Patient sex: F
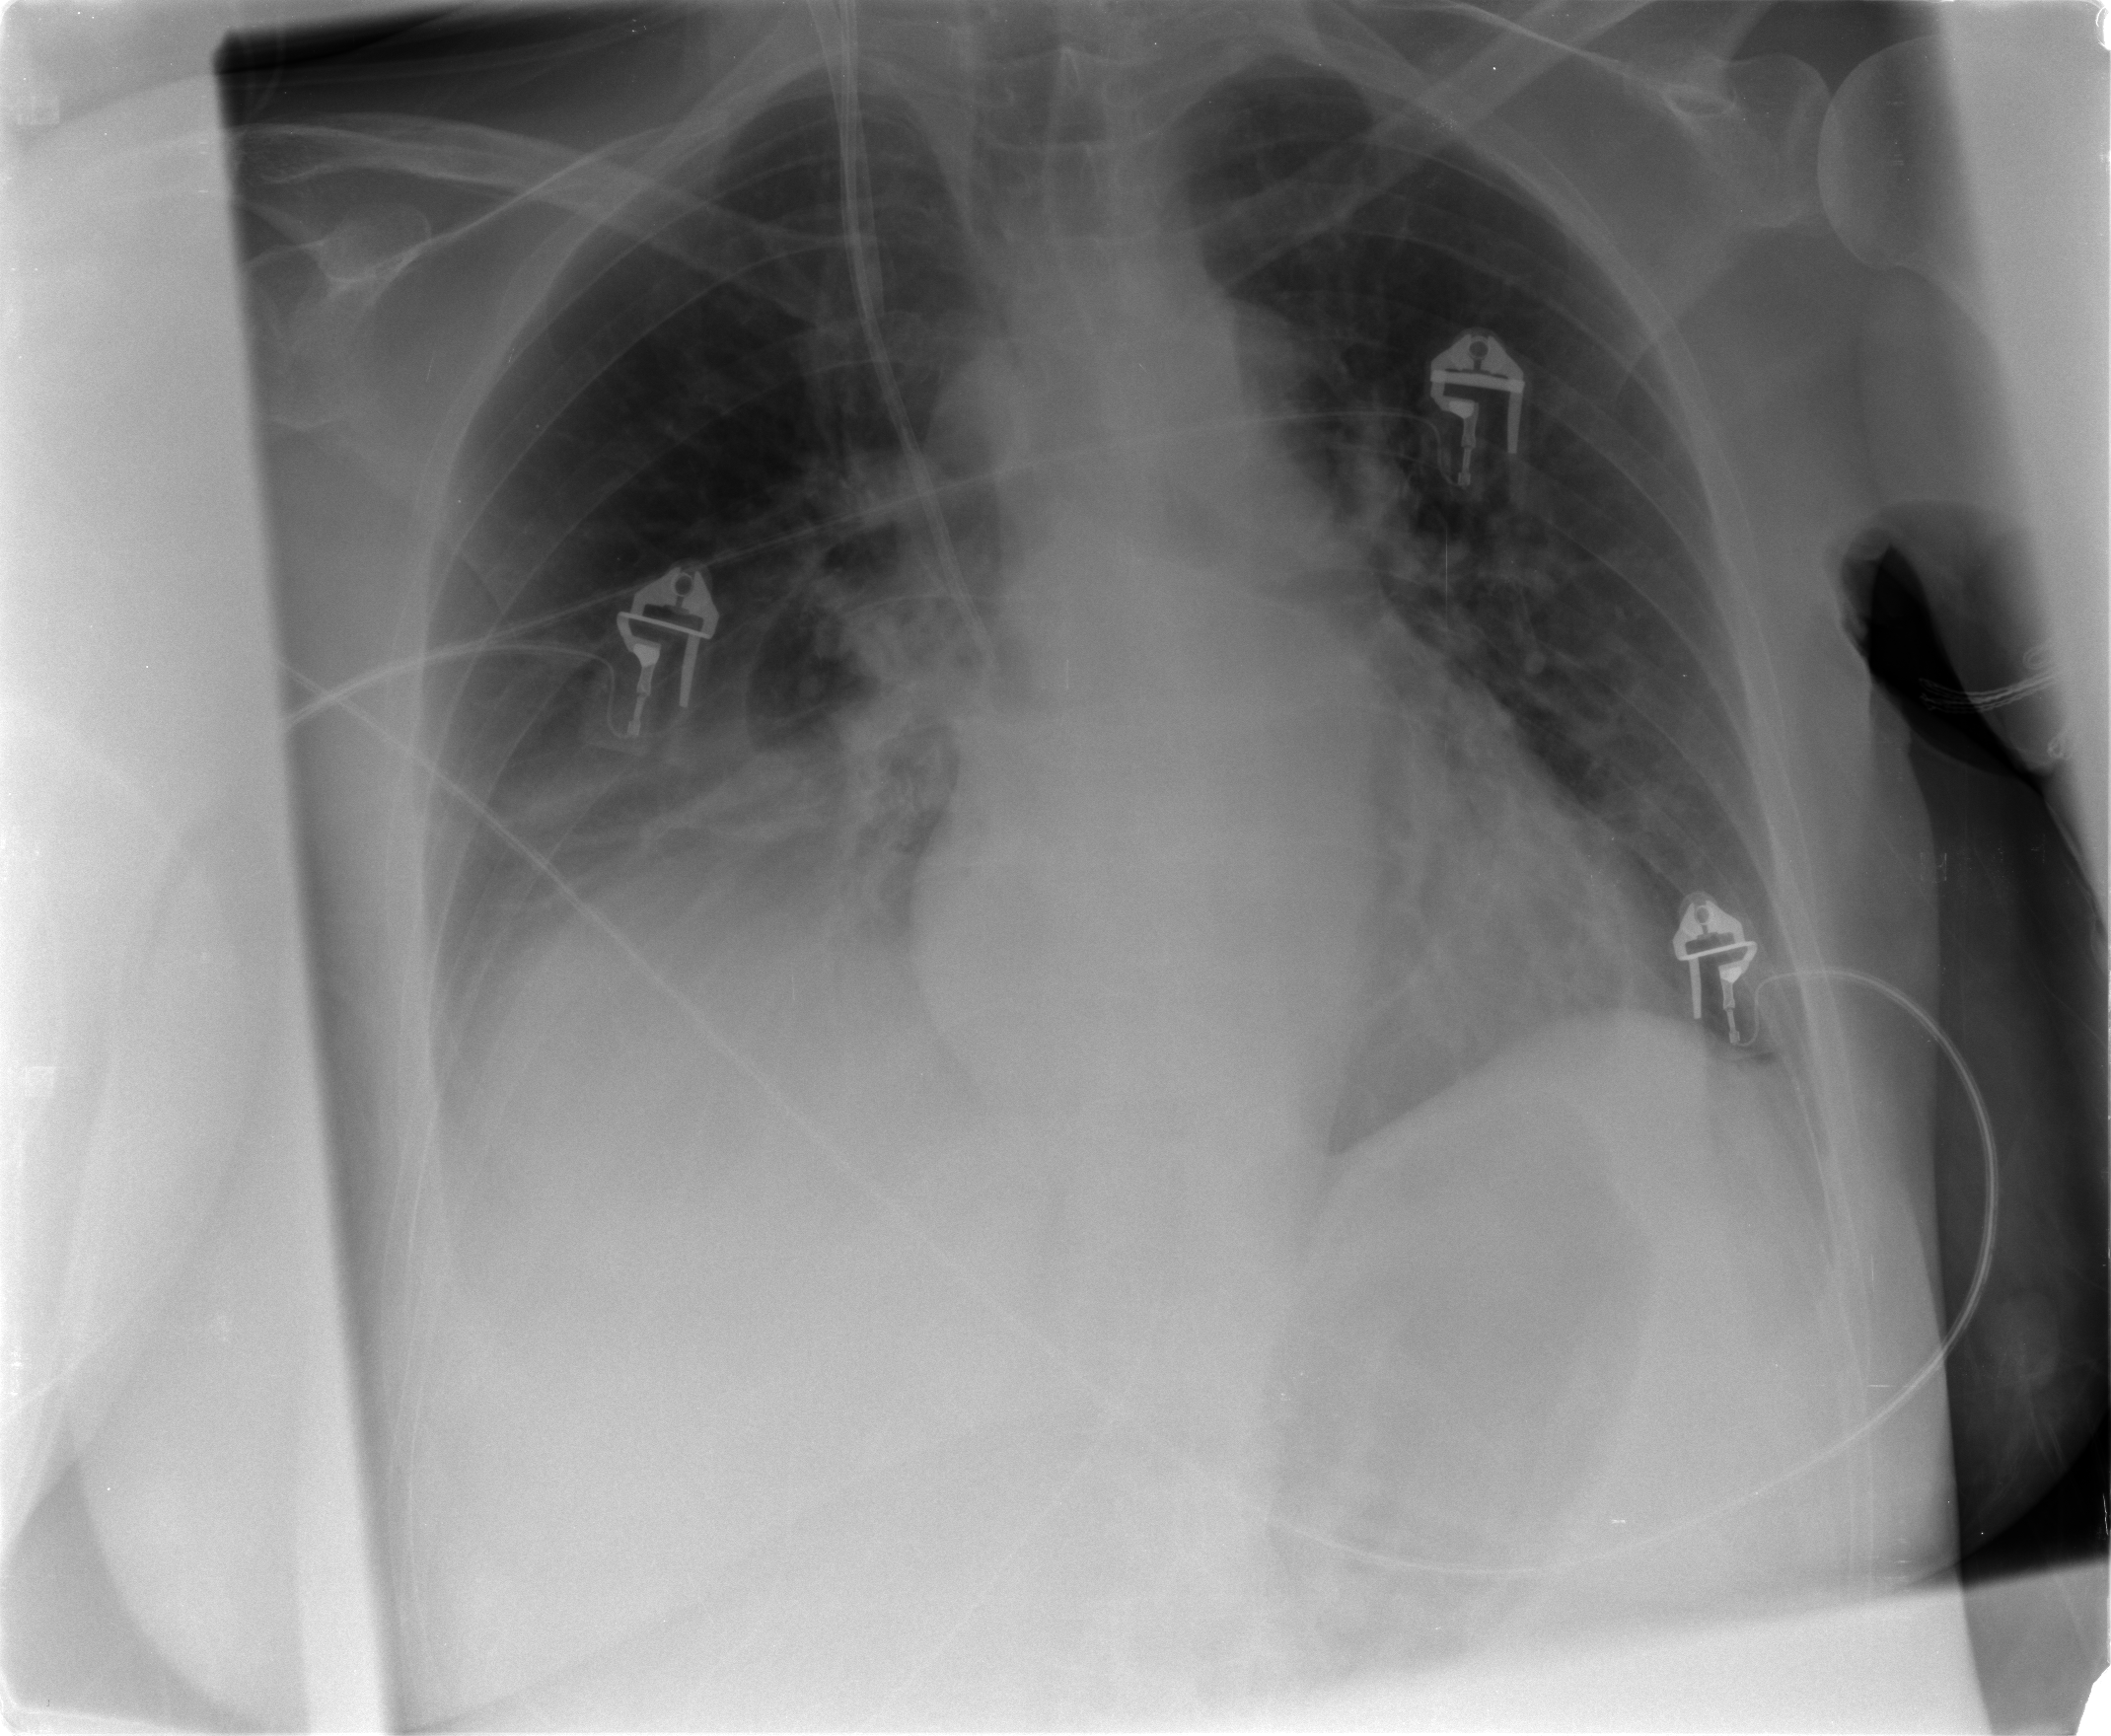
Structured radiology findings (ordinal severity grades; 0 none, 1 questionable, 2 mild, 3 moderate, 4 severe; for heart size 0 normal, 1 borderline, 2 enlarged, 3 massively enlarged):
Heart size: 1
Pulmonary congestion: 2
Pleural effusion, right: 2
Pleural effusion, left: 0
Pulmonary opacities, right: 2
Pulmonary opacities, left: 0
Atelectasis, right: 2
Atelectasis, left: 0